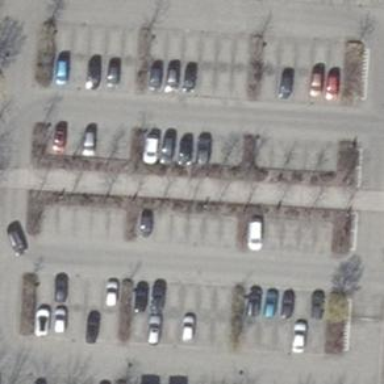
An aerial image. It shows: Parking aisle with paving stones.